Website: crate-barrel
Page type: review-order
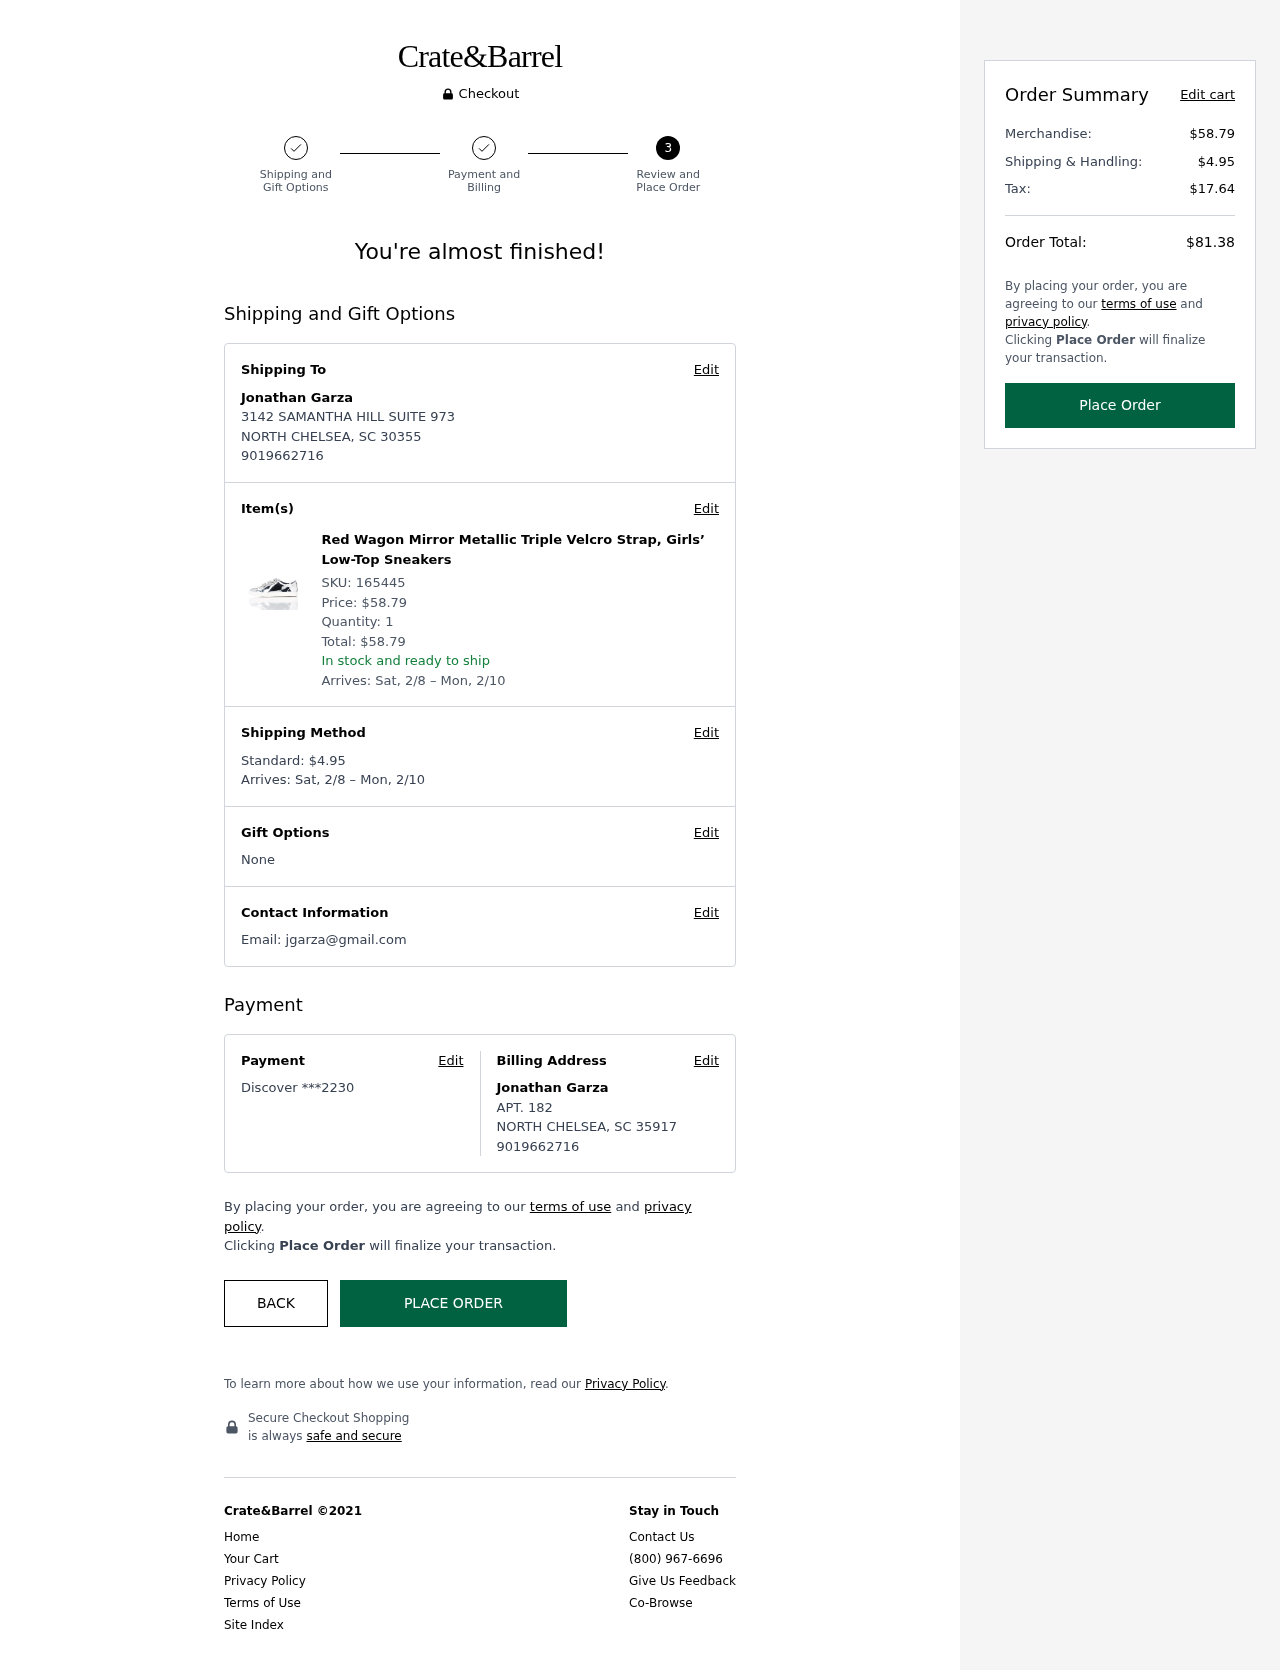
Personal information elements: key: PII_CARD_LAST4
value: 2230
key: PII_CARD_TYPE
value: Discover
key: PII_CITY_STATE_ZIP
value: NORTH CHELSEA, SC 30355
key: PII_CITY_STATE_ZIP2
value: NORTH CHELSEA, SC 35917
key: PII_EMAIL
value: jgarza@gmail.com
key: PII_FULLNAME
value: Jonathan Garza
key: PII_FULLNAME2
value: Jonathan Garza
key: PII_PHONE
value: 9019662716
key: PII_PHONE2
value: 9019662716
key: PII_STREET
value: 3142 SAMANTHA HILL SUITE 973
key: PII_STREET2
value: APT. 182
Product elements: key: PRODUCT1_NAME
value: Red Wagon Mirror Metallic Triple Velcro Strap, Girls’ Low-Top Sneakers
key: PRODUCT1_PRICE
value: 58.79
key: PRODUCT1_QUANTITY
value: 1
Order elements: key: ORDER_SKU
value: SKU: 165445
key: ORDER_ITEM_TOTAL
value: Total: $58.79
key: ORDER_DELIVERY_DATE
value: Arrives: Sat, 2/8 – Mon, 2/10
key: ORDER_SHIPPING_COST
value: $4.95
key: ORDER_SHIPPING_COST
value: Standard: $4.95
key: ORDER_SUBTOTAL
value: $58.79
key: ORDER_TAX
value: $17.64
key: ORDER_TOTAL
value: $81.38